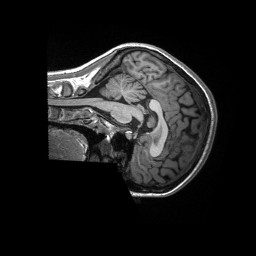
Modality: T1w
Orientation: sagittal
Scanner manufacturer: siemens
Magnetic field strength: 3 T
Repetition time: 2.3 s
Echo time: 0.00232 s